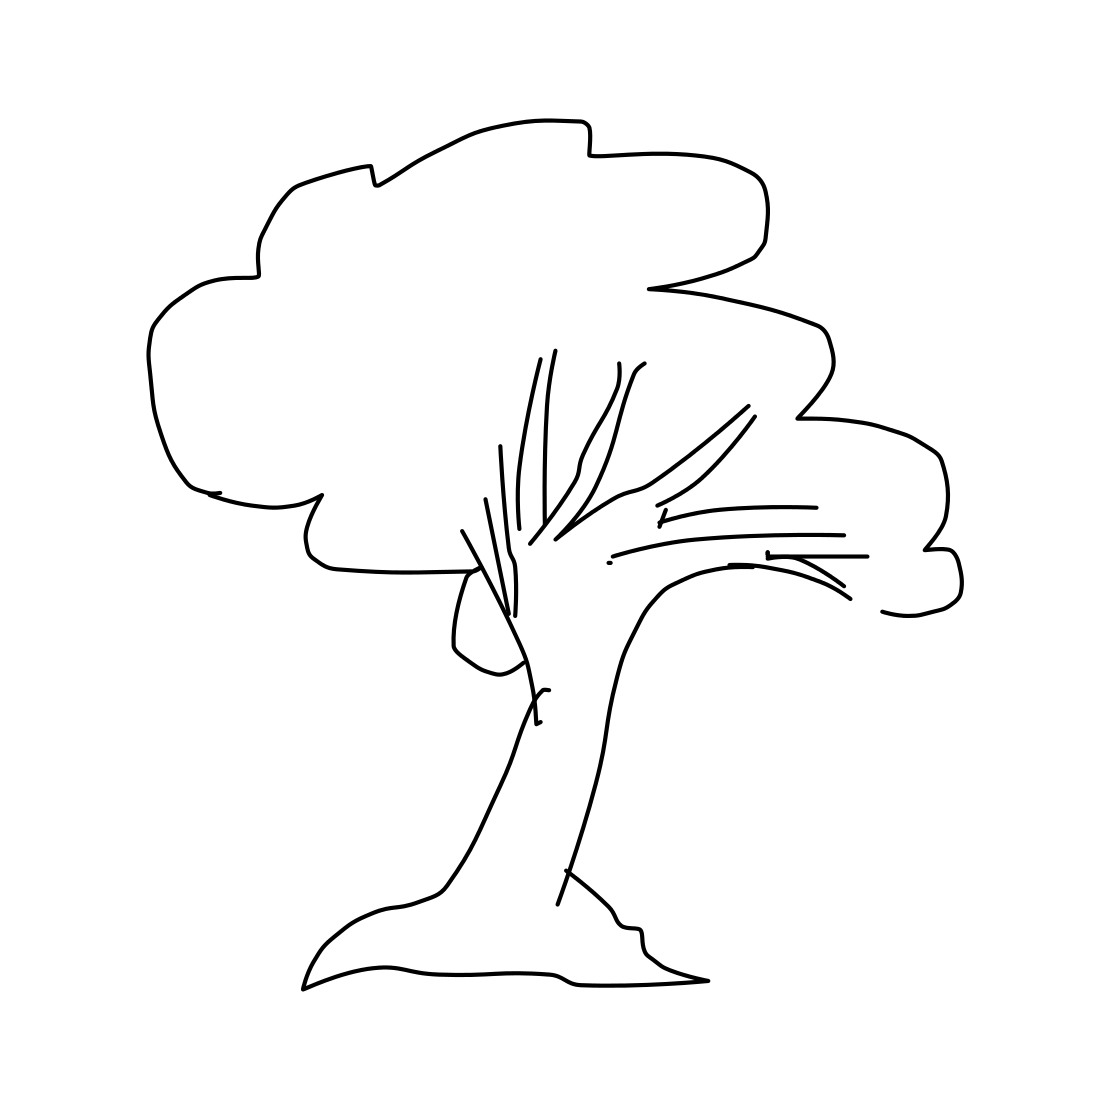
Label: tree